Question: Count the number of objects in the diagram.
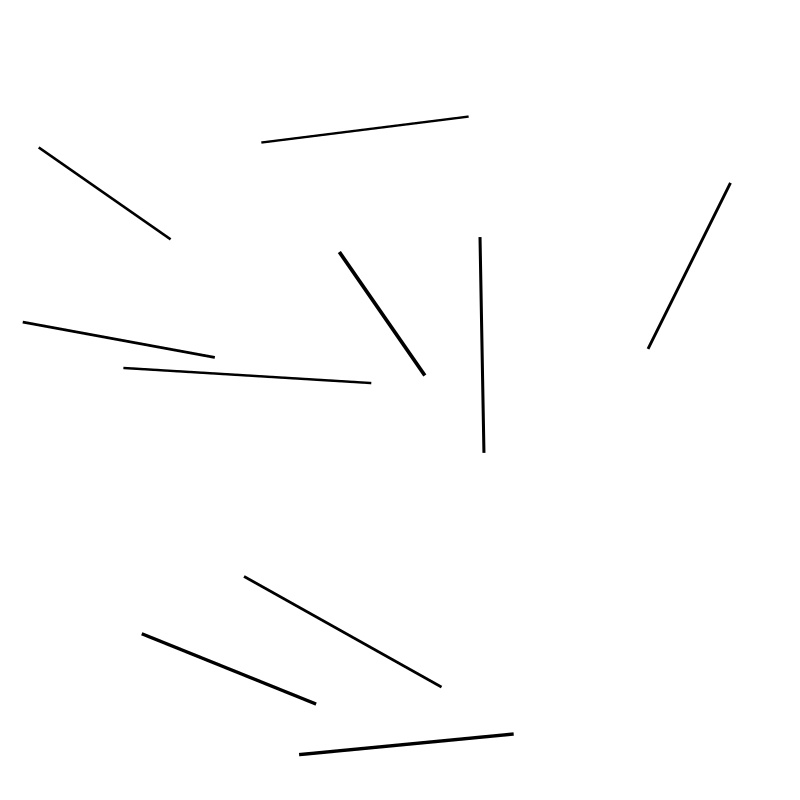
Answer: 10